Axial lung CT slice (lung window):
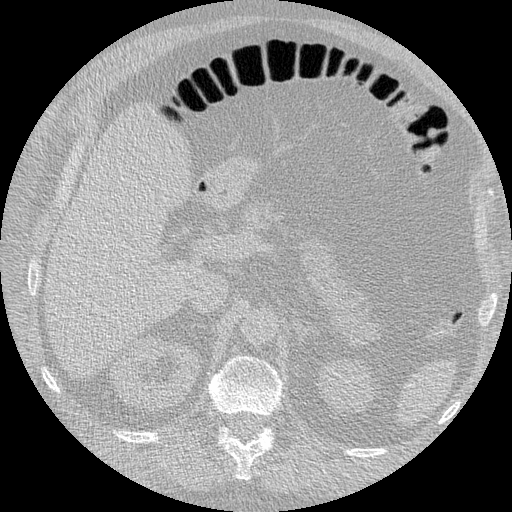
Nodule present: no